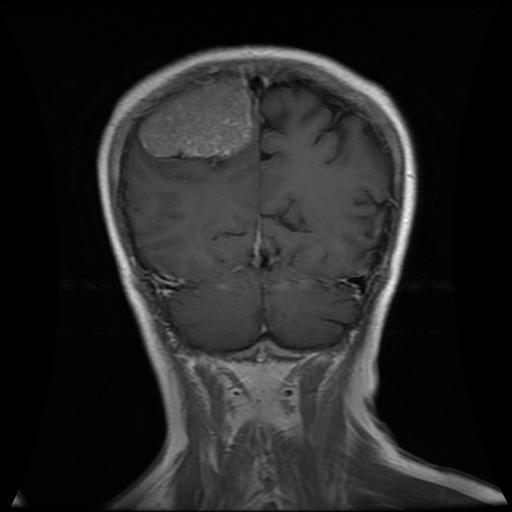
Label: meningioma